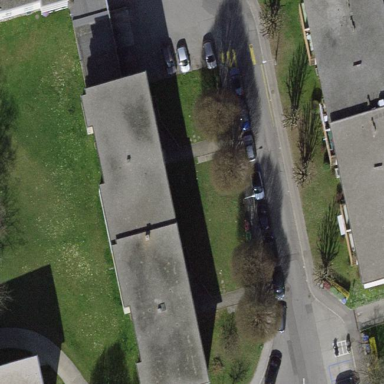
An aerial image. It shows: Flat-roofed apartment building.